Field crop: tomato
Growth stage: 1
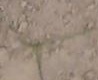
Species: cyperus